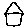
Label: house